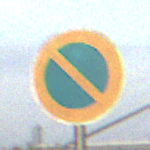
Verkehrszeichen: EingeschraenktesHalteverbot
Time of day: SunriseSunset
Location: Outdoor (Urban)
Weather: PartlyCloudy
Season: NotSpecified
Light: Natural